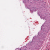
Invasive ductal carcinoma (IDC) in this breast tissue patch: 0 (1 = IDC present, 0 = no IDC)